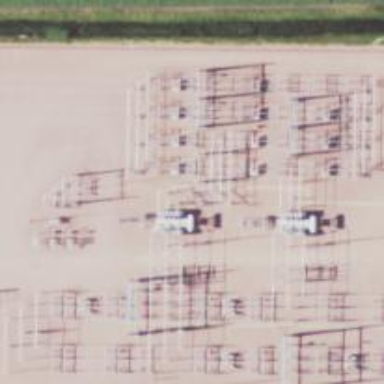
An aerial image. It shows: Switch used for power control.